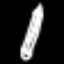
Label: pencil